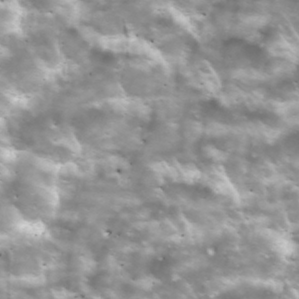
Label: non_frost